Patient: sex F, age 60
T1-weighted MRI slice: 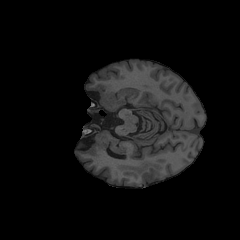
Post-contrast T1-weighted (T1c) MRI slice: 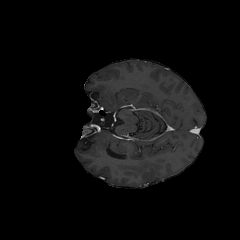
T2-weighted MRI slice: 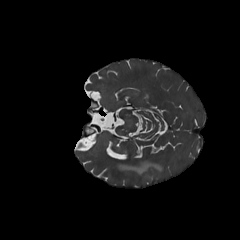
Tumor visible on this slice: yes
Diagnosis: Glioblastoma, IDH-wildtype
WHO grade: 4